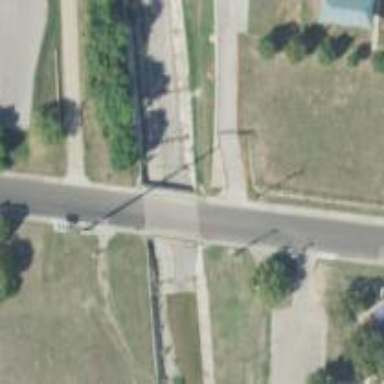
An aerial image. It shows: Residential road with bridge.